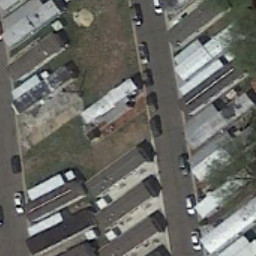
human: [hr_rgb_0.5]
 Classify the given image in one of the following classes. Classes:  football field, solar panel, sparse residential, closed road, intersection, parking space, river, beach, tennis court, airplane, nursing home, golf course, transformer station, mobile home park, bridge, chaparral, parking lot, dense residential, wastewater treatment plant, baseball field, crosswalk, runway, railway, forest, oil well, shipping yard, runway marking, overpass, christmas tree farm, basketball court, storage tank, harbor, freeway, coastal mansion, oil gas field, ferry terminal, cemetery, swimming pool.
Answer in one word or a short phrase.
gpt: mobile home park